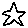
Label: star